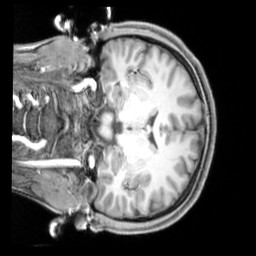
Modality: T1w
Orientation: coronal
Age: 22
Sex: female
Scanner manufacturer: siemens
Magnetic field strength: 3 T
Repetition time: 2.3 s
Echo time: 0.00226 s